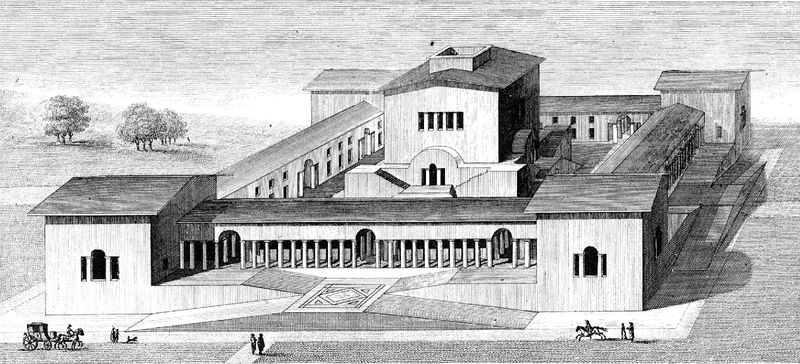
Titel: “L´Architecture considérée sous le rapport de l´art, des moers et de la législation”
Künstler: Claude Nicolas Ledoux
Schlagwörter: baum, bäume, menschen, grau, säulen, zeichnung, anlage, gebäude, haus, architektur, pferde, reiter, kutsche, figuren, treppe, arkade, innenhof, entwurf, gutshof, plan, postkutsche, säulengang, akarde, arkadeb